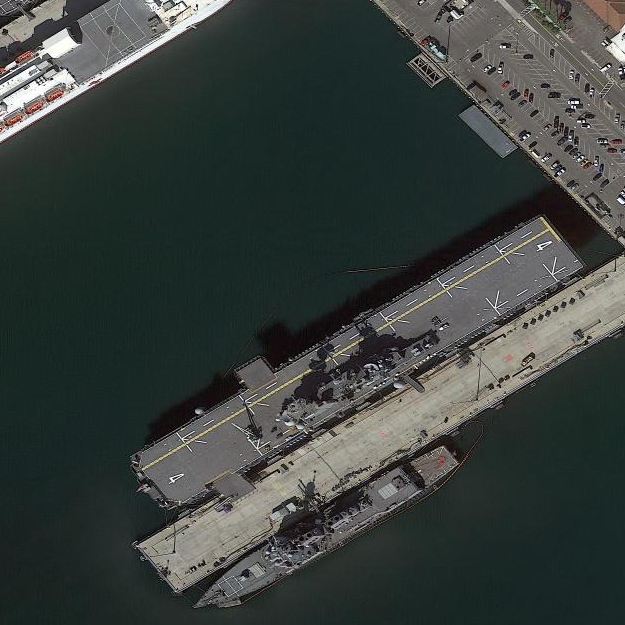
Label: Wasp-class_assault_ship